Question: Say, I have some images drawn on screen, like in any average XNA project. Is it possible to make it so that only a selected array of triangles of the image is visible? Here's an example:

The red lines outline the triangles in the array. The blackness is completely hidden from view.
I tried googling and didn't find anything, so I hope this is even possible.
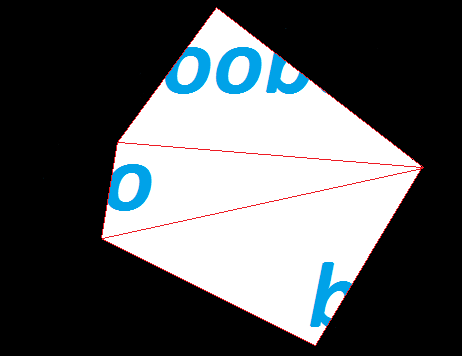
Answer: You can use the VertexPositionTexture class.
Then use a mask consiting of a VPT for each triangle in you array to reveal the parts of your texture you want visible.
An example of how you can use it:
<URL>